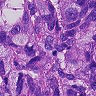
Metastatic tissue present: yes